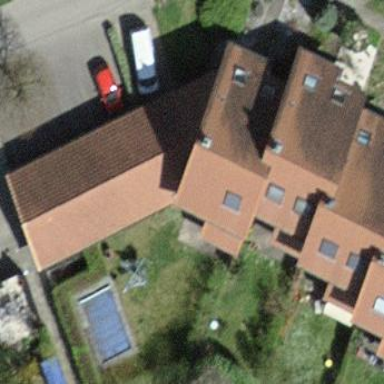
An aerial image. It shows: Group of garages.